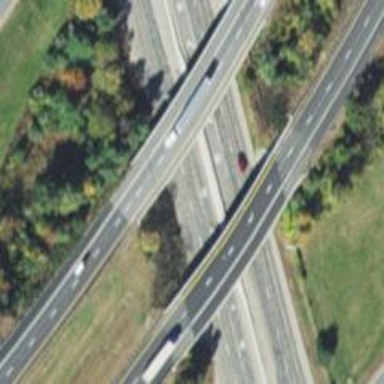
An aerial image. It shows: Motorway bridge with asphalt surface.